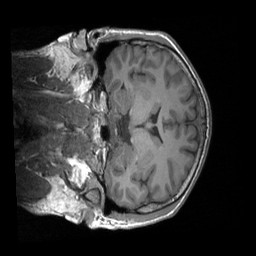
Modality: T1w
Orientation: coronal
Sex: male
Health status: ill
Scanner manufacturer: siemens
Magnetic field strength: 3 T
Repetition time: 1.66 s
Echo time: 0.00254 s